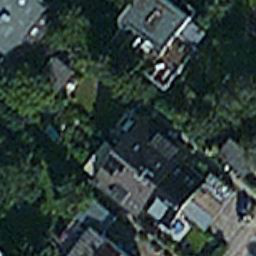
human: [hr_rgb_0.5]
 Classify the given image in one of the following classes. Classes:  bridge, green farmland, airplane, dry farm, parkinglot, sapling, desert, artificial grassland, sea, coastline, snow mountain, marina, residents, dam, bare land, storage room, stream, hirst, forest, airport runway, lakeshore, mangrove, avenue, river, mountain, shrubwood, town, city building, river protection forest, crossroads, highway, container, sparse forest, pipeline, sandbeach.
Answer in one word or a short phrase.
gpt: residents